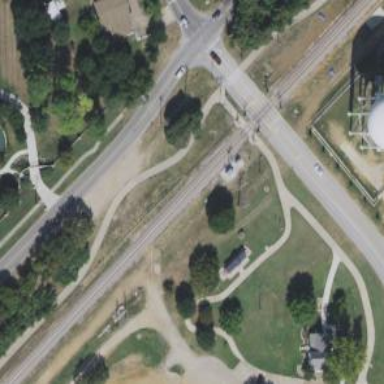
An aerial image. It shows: Crossing for the railway.